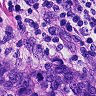
Metastatic tissue present: yes